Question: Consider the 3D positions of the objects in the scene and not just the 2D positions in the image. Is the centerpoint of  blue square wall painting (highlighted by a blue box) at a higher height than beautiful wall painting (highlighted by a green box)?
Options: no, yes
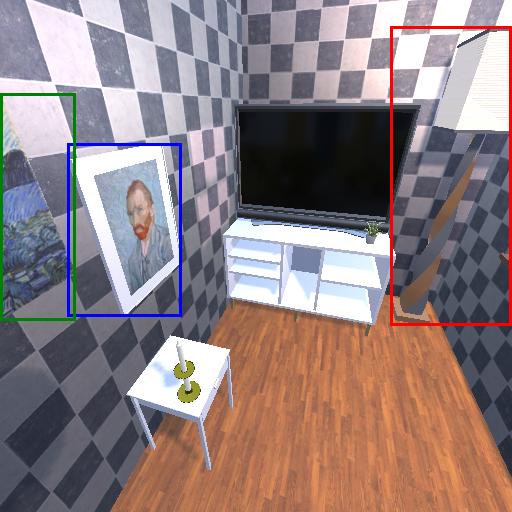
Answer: no